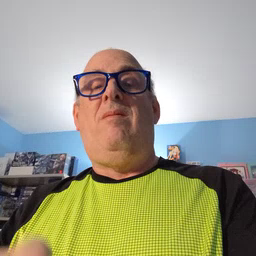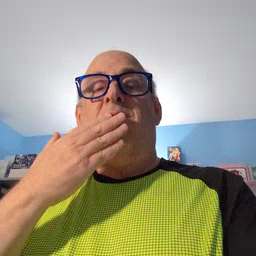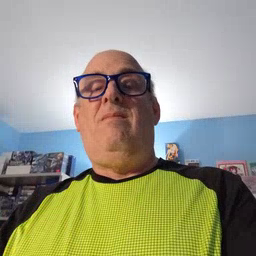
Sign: bad